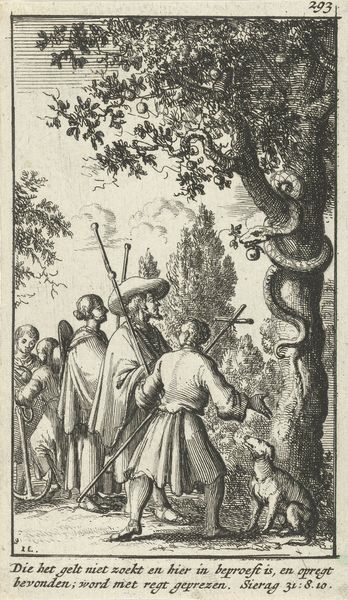
Titel: Pelgrims staan voor een boom waarin de paradijsslang kronkelt
Künstler: Jan Luyken
Standort: Amsterdam
Institution: Rijksmuseum
Schlagwörter: baum, wolken, bäume, frauen, frau, hut, männer, hund, apfel, stab, paradies, kreuz, druck, erkenntnis, schlange, verführung, jäger, apfelbaum, die, paradis, propheten, niet, in, hier, het, zoekt, sierag, 318.10, 31.8.10